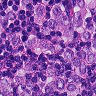
Metastatic tissue present: yes